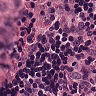
Metastatic tissue present: no